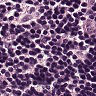
Metastatic tissue present: no